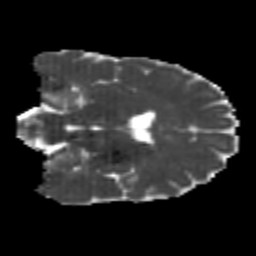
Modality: MD
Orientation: coronal
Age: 22
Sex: male
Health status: healthy
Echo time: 0.074 s